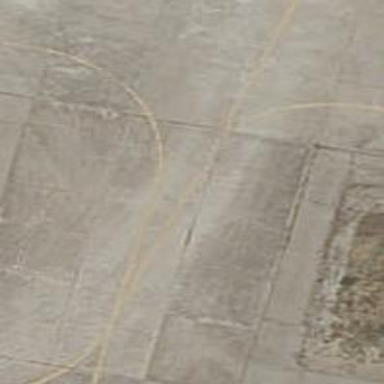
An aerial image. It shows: Image of taxiway at airport.